Interaction volume radius: 5 \u00c5
Interaction volume height: 15 \u00c5
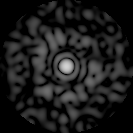
Disorder parameter: 0.8351